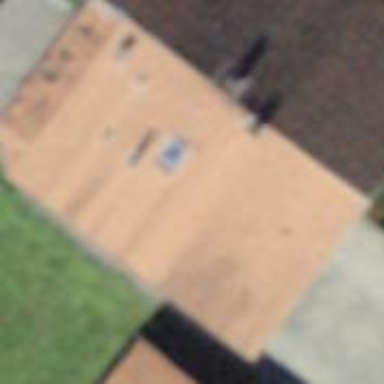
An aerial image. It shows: Residential building.